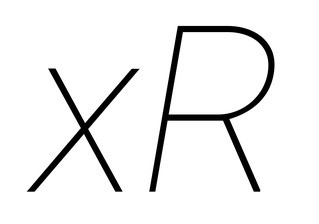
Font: Roboto-Italic_Thin_Italic